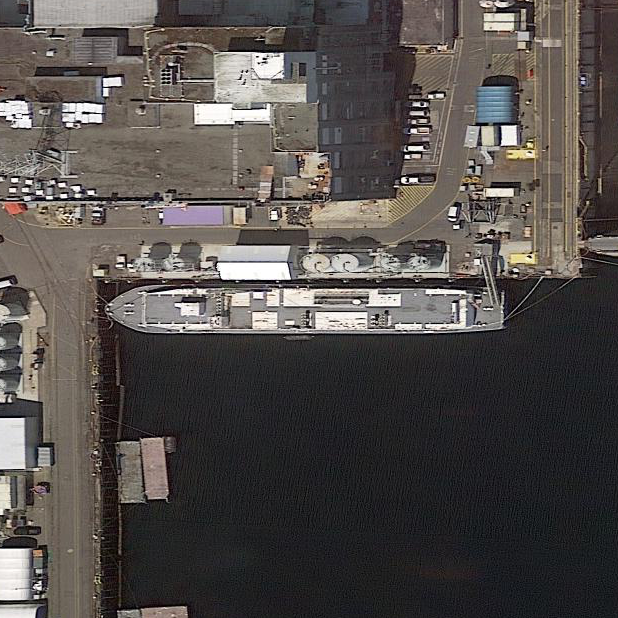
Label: civil